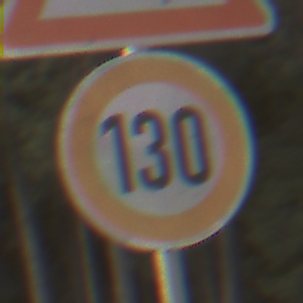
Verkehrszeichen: Geschwindigkeit130
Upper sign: SeitenwindVonRechts
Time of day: SunriseSunset
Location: Outdoor (Nature)
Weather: Clear
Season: NotSpecified
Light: Natural